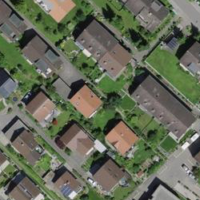
EUNIS habitat code: 54
Species observed at this site:
Ajuga reptans